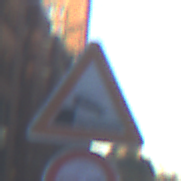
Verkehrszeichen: Ufer
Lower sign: Ueberholverbot
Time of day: SunriseSunset
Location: Outdoor (Urban)
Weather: Clear
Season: NotSpecified
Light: Natural